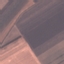
Land use / land cover: AnnualCrop